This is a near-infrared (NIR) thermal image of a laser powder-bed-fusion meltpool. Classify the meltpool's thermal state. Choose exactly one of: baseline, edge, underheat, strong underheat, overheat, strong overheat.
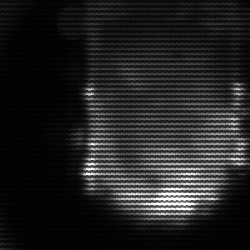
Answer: baseline